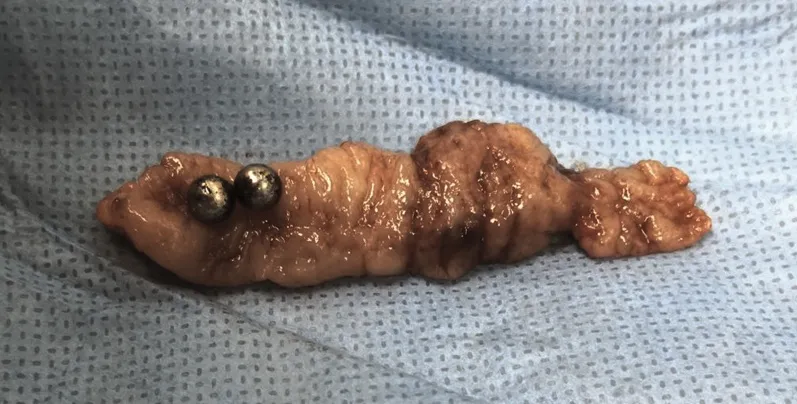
Perioperative finding: an incised appendix vermiformis containing two MFBs. MFBs, magnetic foreign bodies.
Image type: medical_photograph (other_medical_photograph)